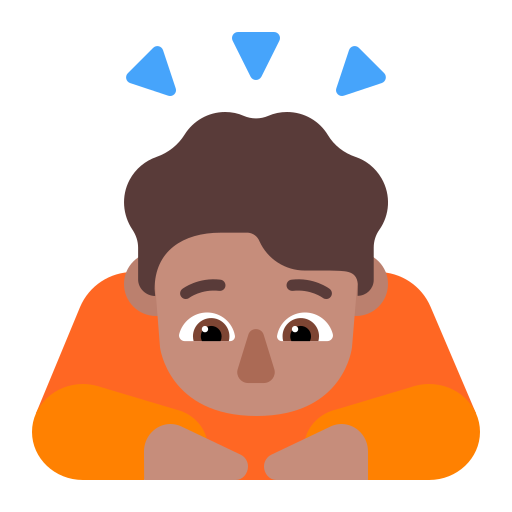
person bowing flat